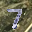
Label: 7